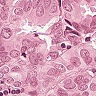
Metastatic tissue present: yes